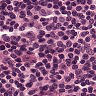
Metastatic tissue present: no